Question: This what i am trying to achieve with WPF. A textblock as title and below buttons in a 'wrappanel' .The problem is that this needs scrolling etc.
I have achieved this using ItemsControl and binding for each group.
I have an ItemsControl that has a stackpanel as paneltemplate and its itemtemplate is a textblock and a wrappanel .
It works but it is slow at instantiation at slow intel gma + atom machines when items are many . It seems that rendering isnt the problem but creation of the Visual Tree.
So my only bet here is to create a custom panel with virtualization i guess?
Here is what i have done.
<URL>
Above solution is slow at some machines.
I am looking for a solution that it would take max 100ms at slow machines to create.
Thank you
'''
public class PreferenceCheckedConvertor : IMultiValueConverter
{
public object Convert(object[] values, Type targetType,
object parameter, System.Globalization.CultureInfo culture)
{
var preference = values[0] as OrderItemPreference;
var items = values[1] as ObservableCollection<OrderItemPreference>;
var found = items.FirstOrDefault(item => item.Preference.Id == preference.Preference.Id);
if (found == null)
{
return false;
}
return true;
}
public object[] ConvertBack(object value, Type[] targetTypes,
object parameter, System.Globalization.CultureInfo culture)
{
try
{
return null;
}
catch (Exception e)
{
return null;
}
}
}
'''
ff
'''
public class PreferenceConvertor : IMultiValueConverter
{
public object Convert(object[] values, Type targetType,
object parameter, System.Globalization.CultureInfo culture)
{
var preferences=values[0] as IEnumerable<Preference>;
var items=values[1] as ObservableCollection<OrderItemPreference>;
var newList = new List<OrderItemPreference>(preferences.Count());
foreach (var preference in preferences)
{
var curItem = items.FirstOrDefault(item => item.Preference.Id == preference.Id);
if (curItem == null)
{
newList.Add(new OrderItemPreference()
{
Preference = preference
});
}
else
{
newList.Add(curItem);
}
}
return newList;
}
public object[] ConvertBack(object value, Type[] targetTypes,
object parameter, System.Globalization.CultureInfo culture)
{
try
{
return null;
}
catch (Exception e)
{
return null;
}
}}
'''

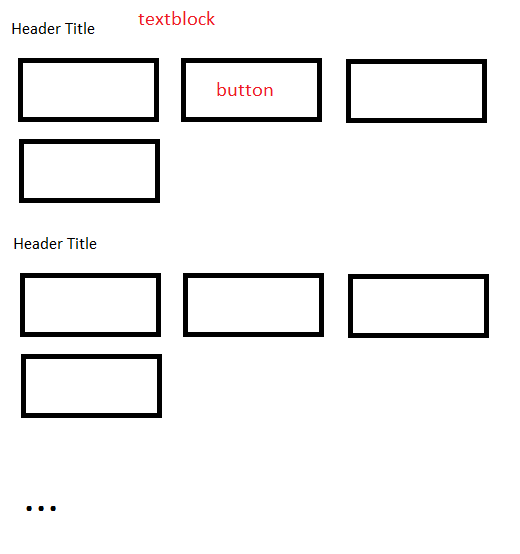
Answer: To make WPF layout faster, you need to enable virtualization. In your code:
1. Remove ScrollViewer which wraps all your controls.
2. Replace top-level ItemsControl with ListBox: <ListBox Name="items" HorizontalContentAlignment="Stretch"
ScrollViewer.HorizontalScrollBarVisibility="Disabled" ... >
3. Replace StackPanel in the ListBox's ItemsPanel with VirtualizingStackPanel: <VirtualizingStackPanel Orientation="Vertical" ScrollUnit="Pixel"
VirtualizationMode="Recycling"/>
This will enable virtualization for top-level items. On my computer, this allows to display 100,000 items within 1 second.
1. While you think that the bottleneck is WPF layout, you may be wrong, as you haven't profiled your application. So while this answers your question, it may not actually solve the problem with the window working slow. Profilers can analyze not only your code, but framework code too. They analyze calls, memory etc., not your sources. They are a great tool to improve your performance and the only true way to find the source of performance issues.
2. For the love of all that is holy, please, read http://sscce.org! You won't have enough reputation to give to solve all your code issues if you don't try to make your examples short, self-contained and compilable. Just to run your example, I had to create my own view-models, get rid of all irrelevant code, simplify bindings, not to mention all kinds of your own converters, controls and bindings which are nowhere described.
'''
public static class PixelBasedScrollingBehavior
{
public static bool GetIsEnabled (DependencyObject obj)
{
return (bool)obj.GetValue(IsEnabledProperty);
}
public static void SetIsEnabled (DependencyObject obj, bool value)
{
obj.SetValue(IsEnabledProperty, value);
}
public static readonly DependencyProperty IsEnabledProperty =
DependencyProperty.RegisterAttached("IsEnabled", typeof(bool), typeof(PixelBasedScrollingBehavior),
new UIPropertyMetadata(false, IsEnabledChanged));
private static void IsEnabledChanged (DependencyObject d, DependencyPropertyChangedEventArgs e)
{
var isEnabled = (bool)e.NewValue;
if (d is VirtualizingPanel) {
if (TrySetScrollUnit(d, isEnabled))
return;
if (!TrySetIsPixelBased(d, isEnabled))
throw new InvalidOperationException("Failed to set IsPixelBased or ScrollUnit property.");
}
if (d is ItemsControl) {
TrySetScrollUnit(d, isEnabled);
}
}
private static bool TrySetScrollUnit (DependencyObject ctl, bool isEnabled)
{
// .NET 4.5: ctl.SetValue(VirtualizingPanel.ScrollUnitProperty, isEnabled ? ScrollUnit.Pixel : ScrollUnit.Item);
var propScrollUnit = typeof(VirtualizingPanel).GetField("ScrollUnitProperty", BindingFlags.Public | BindingFlags.Static | BindingFlags.FlattenHierarchy);
if (propScrollUnit == null)
return false;
var dpScrollUnit = (DependencyProperty)propScrollUnit.GetValue(null);
var assemblyPresentationFramework = typeof(Window).Assembly;
var typeScrollUnit = assemblyPresentationFramework.GetType("System.Windows.Controls.ScrollUnit");
if (typeScrollUnit == null)
return false;
var valueScrollUnit = Enum.Parse(typeScrollUnit, isEnabled ? "Pixel" : "Item");
ctl.SetValue(dpScrollUnit, valueScrollUnit);
return true;
}
private static bool TrySetIsPixelBased (DependencyObject ctl, bool isEnabled)
{
// .NET 4.0: ctl.IsPixelBased = isEnabled;
var propIsPixelBased = ctl.GetType().GetProperty("IsPixelBased", BindingFlags.NonPublic | BindingFlags.Instance);
if (propIsPixelBased == null)
return false;
propIsPixelBased.SetValue(ctl, isEnabled, null);
return true;
}
}
'''
It is necessary to set 'local:PixelBasedScrollingBehavior.IsEnabled="True"' both on 'ListBox' and 'VirtualizingStackPanel', otherwise scrolling will work in item mode. The code compiles in .NET 4.0. If .NET 4.5 is installed, it will use new properties.
Working example:
'''
<Window x:Class="So17371439ItemsLayoutBounty.MainWindow" x:Name="root"
xmlns="http://schemas.microsoft.com/winfx/2006/xaml/presentation"
xmlns:x="http://schemas.microsoft.com/winfx/2006/xaml"
xmlns:local="clr-namespace:So17371439ItemsLayoutBounty"
Title="MainWindow">
<Window.Resources>
<Style x:Key="OrderRadioButton" TargetType="{x:Type RadioButton}"></Style>
<Style x:Key="OrderCheckboxButton" TargetType="{x:Type ToggleButton}"></Style>
<Style x:Key="OrderProductButton" TargetType="{x:Type Button}"></Style>
</Window.Resources>
<ListBox Name="items" ItemsSource="{Binding PreferenceGroups, ElementName=root}" HorizontalContentAlignment="Stretch" ScrollViewer.HorizontalScrollBarVisibility="Disabled" local:PixelBasedScrollingBehavior.IsEnabled="True">
<ItemsControl.Resources>
<ItemsPanelTemplate x:Key="wrapPanel">
<WrapPanel/>
</ItemsPanelTemplate>
<DataTemplate x:Key="SoloSelection" DataType="local:PreferenceGroup">
<ItemsControl ItemsSource="{Binding Preferences}" ItemsPanel="{StaticResource wrapPanel}">
<ItemsControl.ItemTemplate>
<DataTemplate>
<RadioButton Width="146" Height="58" Margin="0,0,4,4" GroupName="{Binding GroupId}" Style="{StaticResource OrderRadioButton}">
<TextBlock Margin="4,0,3,0" VerticalAlignment="Center" TextWrapping="Wrap" Text="{Binding Name}"/>
</RadioButton>
</DataTemplate>
</ItemsControl.ItemTemplate>
</ItemsControl>
</DataTemplate>
<DataTemplate x:Key="MultiSelection" DataType="local:PreferenceGroup">
<ItemsControl ItemsSource="{Binding Preferences}" ItemsPanel="{StaticResource wrapPanel}">
<ItemsControl.ItemTemplate>
<DataTemplate>
<ToggleButton Width="146" Height="58" Margin="0,0,4,4" Style="{StaticResource OrderCheckboxButton}">
<TextBlock Margin="4,0,3,0" VerticalAlignment="Center" TextWrapping="Wrap" Text="{Binding Name}"/>
</ToggleButton>
</DataTemplate>
</ItemsControl.ItemTemplate>
</ItemsControl>
</DataTemplate>
<DataTemplate x:Key="MultiQuantitySelection" DataType="local:PreferenceGroup">
<ItemsControl ItemsSource="{Binding Preferences}" ItemsPanel="{StaticResource wrapPanel}">
<ItemsControl.ItemTemplate>
<DataTemplate>
<Grid Width="146" Height="58" Margin="0,0,4,4">
<Grid.ColumnDefinitions>
<ColumnDefinition Width="Auto"/>
<ColumnDefinition Width="*"/>
</Grid.ColumnDefinitions>
<Button Name="quantity" Background="White" Width="45" Style="{StaticResource OrderProductButton}">
<TextBlock Text="{Binding Quantity}"/>
</Button>
<Button Margin="-1,0,0,0" Grid.Column="1" HorizontalAlignment="Stretch" HorizontalContentAlignment="Left" Style="{StaticResource OrderProductButton}">
<TextBlock TextWrapping="Wrap" HorizontalAlignment="Left" TextTrimming="CharacterEllipsis" Text="{Binding Name}"/>
</Button>
</Grid>
</DataTemplate>
</ItemsControl.ItemTemplate>
</ItemsControl>
</DataTemplate>
</ItemsControl.Resources>
<ItemsControl.ItemTemplate>
<DataTemplate>
<StackPanel>
<TextBlock FontSize="25" FontWeight="Light" Margin="0,8,0,5" Text="{Binding Name}"/>
<ContentControl Content="{Binding}" Name="items"/>
</StackPanel>
<DataTemplate.Triggers>
<DataTrigger Binding="{Binding SelectionMode}" Value="1">
<Setter TargetName="items" Property="ContentTemplate" Value="{StaticResource SoloSelection}"/>
</DataTrigger>
<DataTrigger Binding="{Binding SelectionMode}" Value="2">
<Setter TargetName="items" Property="ContentTemplate" Value="{StaticResource MultiSelection}"/>
</DataTrigger>
<DataTrigger Binding="{Binding SelectionMode}" Value="3">
<Setter TargetName="items" Property="ContentTemplate" Value="{StaticResource MultiQuantitySelection}"/>
</DataTrigger>
</DataTemplate.Triggers>
</DataTemplate>
</ItemsControl.ItemTemplate>
<ItemsControl.ItemsPanel>
<ItemsPanelTemplate>
<VirtualizingStackPanel x:Name="panel" Orientation="Vertical" VirtualizationMode="Recycling" local:PixelBasedScrollingBehavior.IsEnabled="True"/>
</ItemsPanelTemplate>
</ItemsControl.ItemsPanel>
</ListBox>
</Window>
'''
'''
using System;
using System.Collections.ObjectModel;
using System.Reflection;
using System.Windows;
using System.Windows.Controls;
namespace So17371439ItemsLayoutBounty
{
public partial class MainWindow
{
public ObservableCollection<PreferenceGroup> PreferenceGroups { get; private set; }
public MainWindow ()
{
var rnd = new Random();
PreferenceGroups = new ObservableCollection<PreferenceGroup>();
for (int i = 0; i < 100000; i++) {
var group = new PreferenceGroup { Name = string.Format("Group {0}", i), SelectionMode = rnd.Next(1, 4) };
int nprefs = rnd.Next(5, 40);
for (int j = 0; j < nprefs; j++)
group.Preferences.Add(new Preference { Name = string.Format("Pref {0}", j), Quantity = rnd.Next(100) });
PreferenceGroups.Add(group);
}
InitializeComponent();
}
}
public class PreferenceGroup
{
public string Name { get; set; }
public int SelectionMode { get; set; }
public ObservableCollection<Preference> Preferences { get; private set; }
public PreferenceGroup ()
{
Preferences = new ObservableCollection<Preference>();
}
}
public class Preference
{
public string Name { get; set; }
public string GroupId { get; set; }
public int Quantity { get; set; }
}
public static class PixelBasedScrollingBehavior
{
public static bool GetIsEnabled (DependencyObject obj)
{
return (bool)obj.GetValue(IsEnabledProperty);
}
public static void SetIsEnabled (DependencyObject obj, bool value)
{
obj.SetValue(IsEnabledProperty, value);
}
public static readonly DependencyProperty IsEnabledProperty =
DependencyProperty.RegisterAttached("IsEnabled", typeof(bool), typeof(PixelBasedScrollingBehavior),
new UIPropertyMetadata(false, IsEnabledChanged));
private static void IsEnabledChanged (DependencyObject d, DependencyPropertyChangedEventArgs e)
{
var isEnabled = (bool)e.NewValue;
if (d is VirtualizingPanel) {
if (TrySetScrollUnit(d, isEnabled))
return;
if (!TrySetIsPixelBased(d, isEnabled))
throw new InvalidOperationException("Failed to set IsPixelBased or ScrollUnit property.");
}
if (d is ItemsControl) {
TrySetScrollUnit(d, isEnabled);
}
}
private static bool TrySetScrollUnit (DependencyObject ctl, bool isEnabled)
{
// .NET 4.5: ctl.SetValue(VirtualizingPanel.ScrollUnitProperty, isEnabled ? ScrollUnit.Pixel : ScrollUnit.Item);
var propScrollUnit = typeof(VirtualizingPanel).GetField("ScrollUnitProperty", BindingFlags.Public | BindingFlags.Static | BindingFlags.FlattenHierarchy);
if (propScrollUnit == null)
return false;
var dpScrollUnit = (DependencyProperty)propScrollUnit.GetValue(null);
var assemblyPresentationFramework = typeof(Window).Assembly;
var typeScrollUnit = assemblyPresentationFramework.GetType("System.Windows.Controls.ScrollUnit");
if (typeScrollUnit == null)
return false;
var valueScrollUnit = Enum.Parse(typeScrollUnit, isEnabled ? "Pixel" : "Item");
ctl.SetValue(dpScrollUnit, valueScrollUnit);
return true;
}
private static bool TrySetIsPixelBased (DependencyObject ctl, bool isEnabled)
{
// .NET 4.0: ctl.IsPixelBased = isEnabled;
var propIsPixelBased = ctl.GetType().GetProperty("IsPixelBased", BindingFlags.NonPublic | BindingFlags.Instance);
if (propIsPixelBased == null)
return false;
propIsPixelBased.SetValue(ctl, isEnabled, null);
return true;
}
}
}
'''